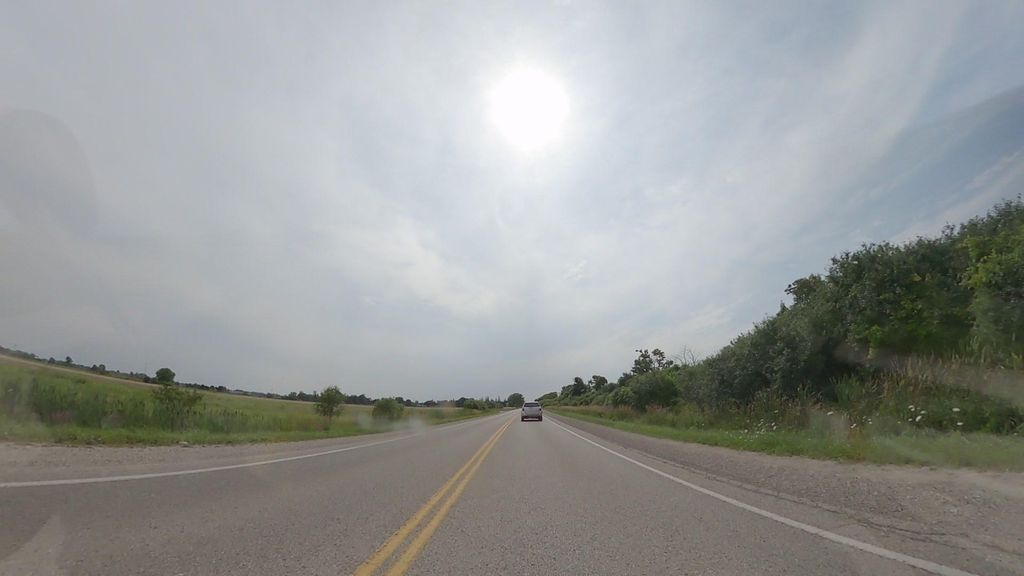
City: kitchener-waterloo